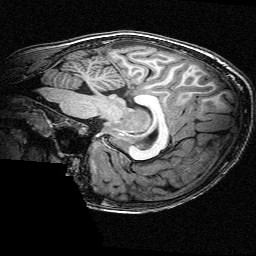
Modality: T1w
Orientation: sagittal
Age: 11
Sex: male
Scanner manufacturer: siemens
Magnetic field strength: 3 T
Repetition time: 2.3 s
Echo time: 0.00336 s